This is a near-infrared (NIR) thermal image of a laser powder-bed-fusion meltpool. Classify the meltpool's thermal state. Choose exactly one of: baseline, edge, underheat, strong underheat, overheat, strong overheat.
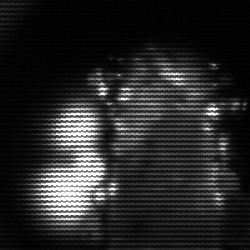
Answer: strong underheat